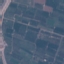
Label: PermanentCrop